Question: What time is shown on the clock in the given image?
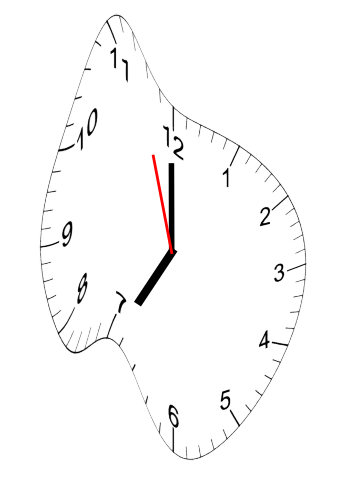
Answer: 06:59:57